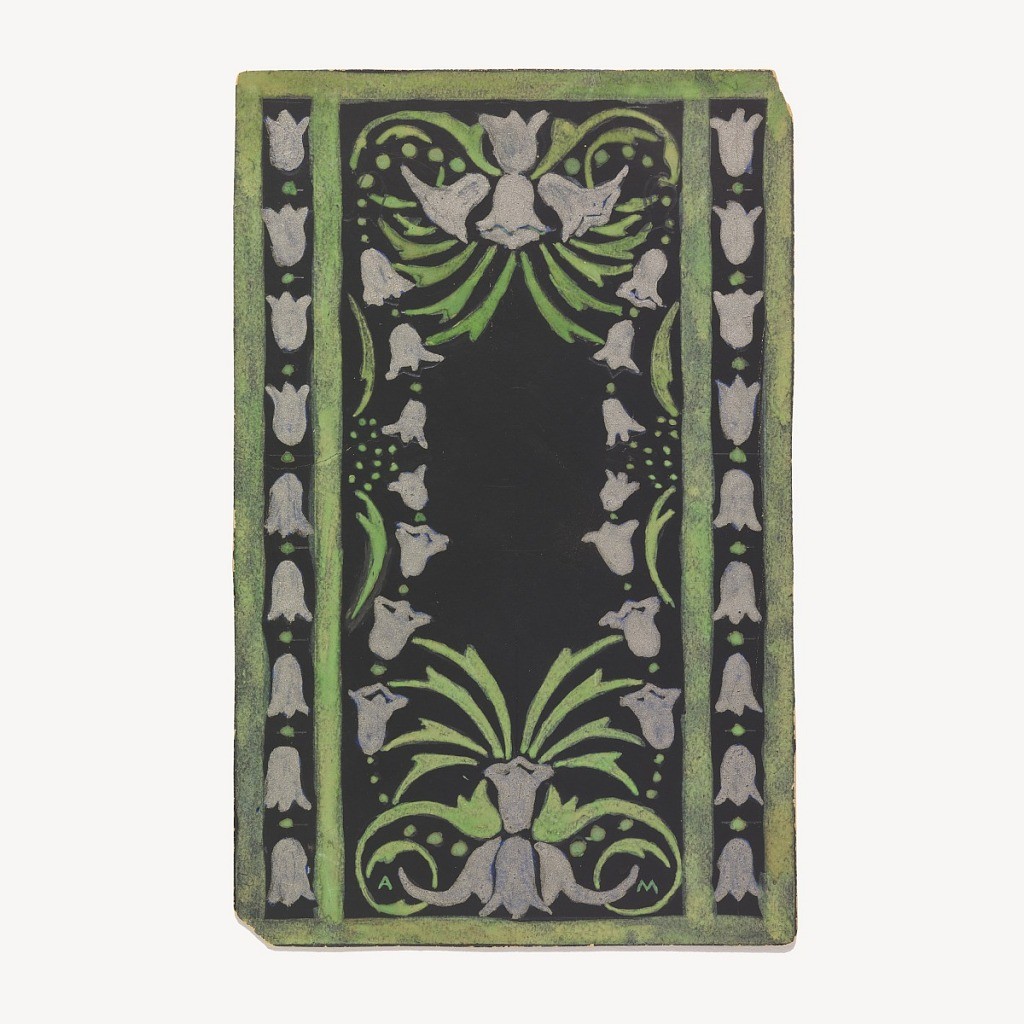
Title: Design for a Book Cover
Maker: Alice Cordelia Morse, American, 1863–1961
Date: ca. 1896–1903
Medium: Brush and gouache on paper
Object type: Drawing
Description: On black ground, framed in green, white tulips along edges and grouping of tulips upper and lower.